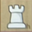
Piece: wR